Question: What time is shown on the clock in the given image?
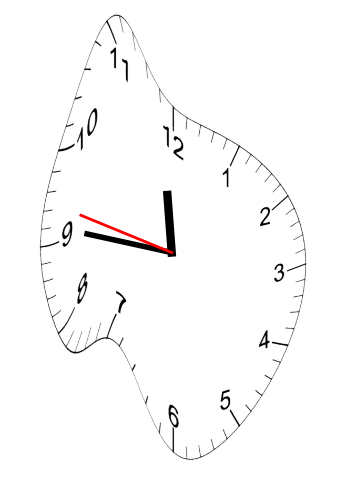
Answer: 11:45:47